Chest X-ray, AP view. Patient: 24 years old, sex M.
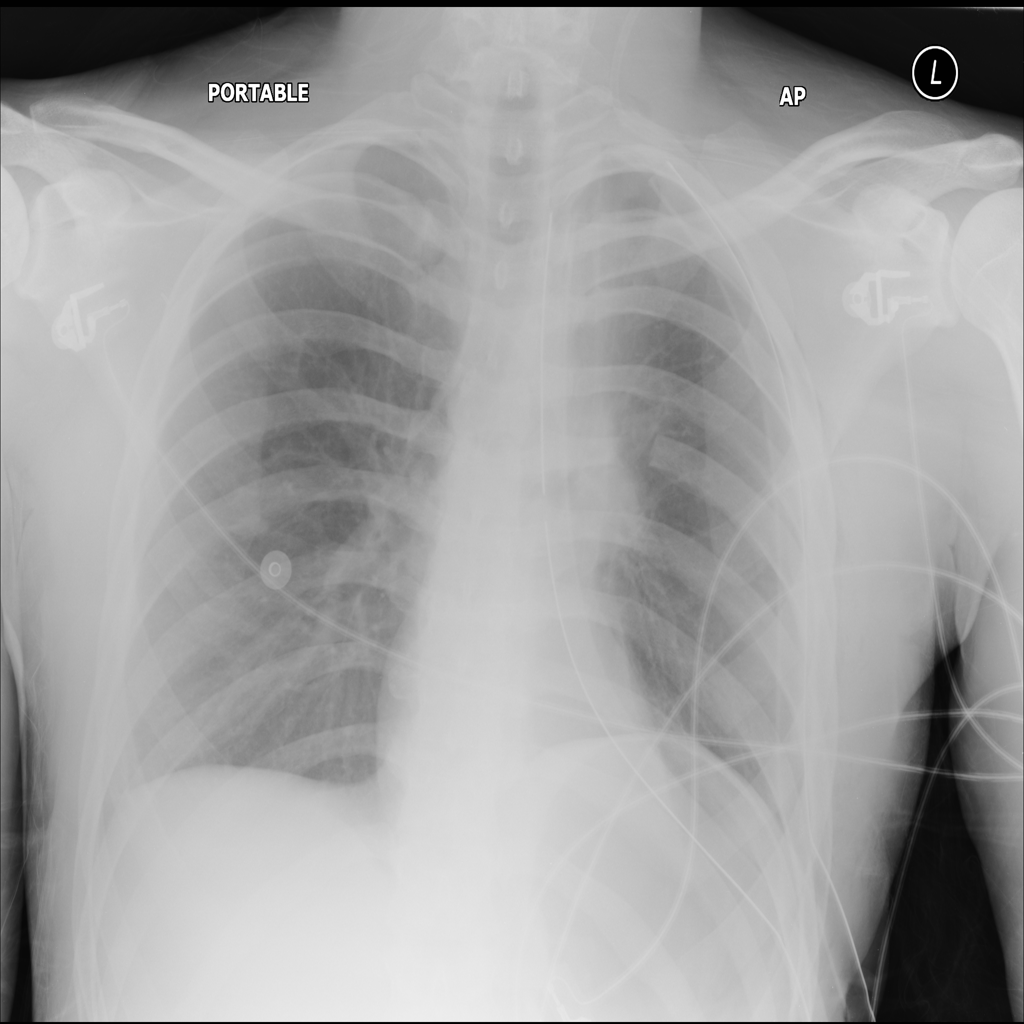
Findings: Mass